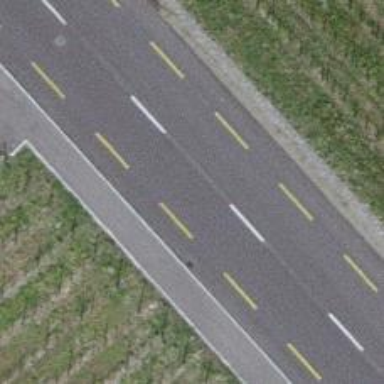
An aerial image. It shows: Secondary road with shared lane for cyclists.